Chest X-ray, AP view. Patient: 61 years old, sex F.
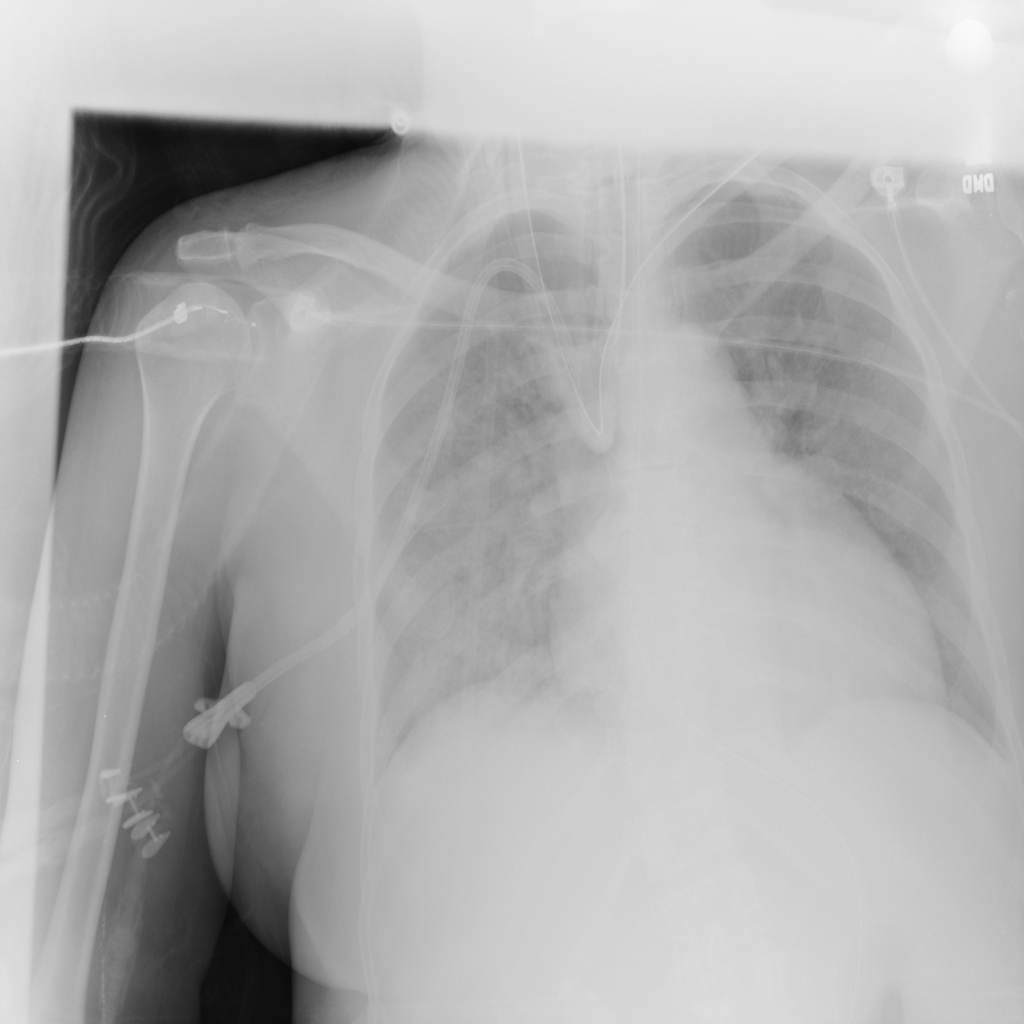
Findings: No Finding